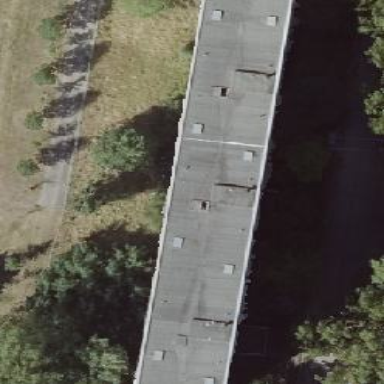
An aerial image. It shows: Ruins of building with flat roof.